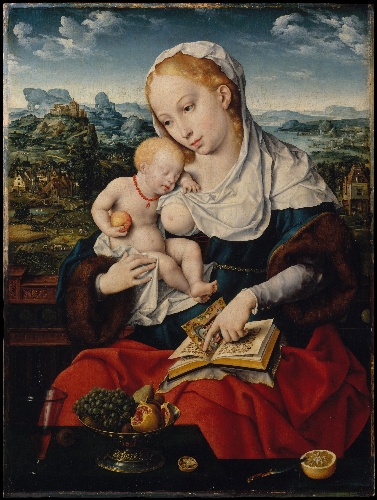
Title: Virgin and Child
Artist: Joos van Cleve
Artist bio: Netherlandish, Cleve ca. 1485–1540/41 Antwerp
Date: ca. 1525
Object type: Painting
Classification: Paintings
Medium: Oil on wood
Dimensions: Overall 28 3/8 x 21 1/4 in. (72.1 x 54 cm); painted surface 27 3/4 x 20 3/4 in. (70.5 x 52.7 cm)
Department: European Paintings
Credit line: The Jack and Belle Linsky Collection, 1982
Accession year: 1982
Repository: Metropolitan Museum of Art, New York, NY
Tags: Madonna and Child|Fruit|Apples|Grapes|Nursing